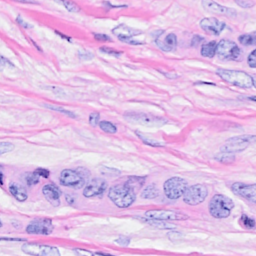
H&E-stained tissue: Breast